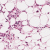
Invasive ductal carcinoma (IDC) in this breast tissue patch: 0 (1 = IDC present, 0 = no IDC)